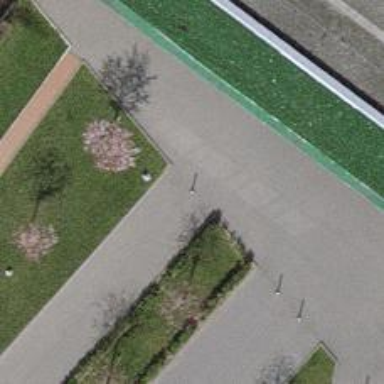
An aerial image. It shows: Bollard barrier.